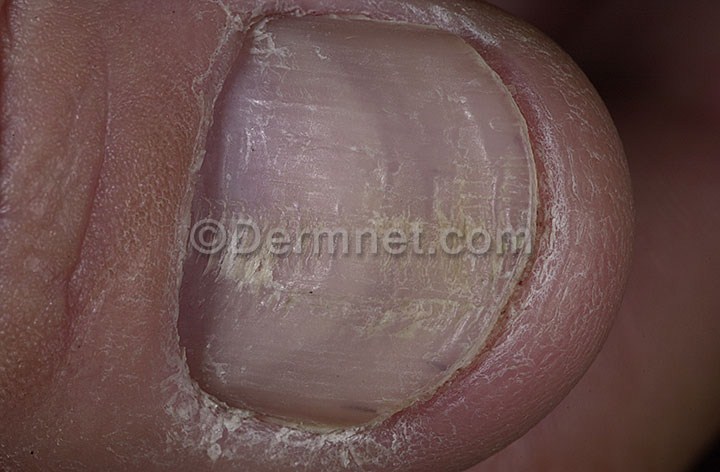
Disease: Nail Fungus and other Nail Disease